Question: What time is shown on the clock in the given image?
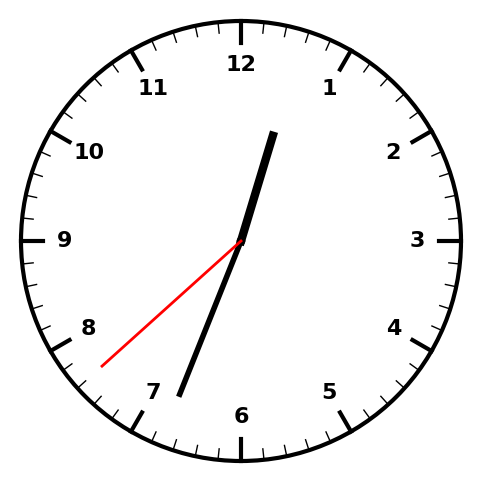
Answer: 12:33:38